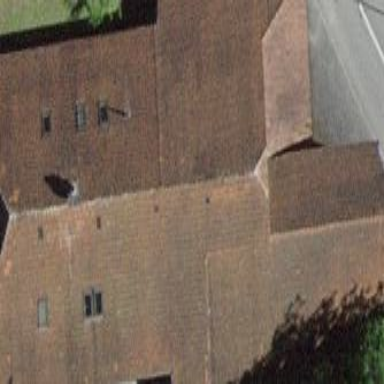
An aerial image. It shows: Farm building.